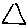
Label: triangle